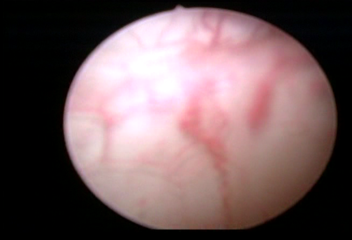
Modality: WLC
Class: Normal mucosa
Bladder cancer association: No